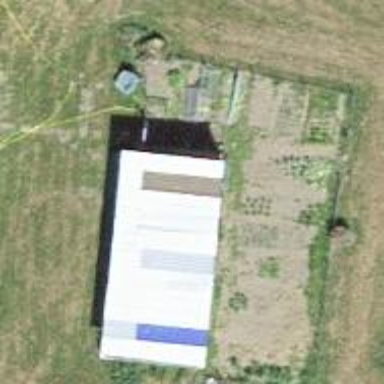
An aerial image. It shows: Shed building.